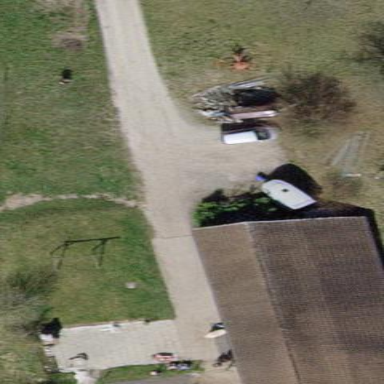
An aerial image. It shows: Farmyard area.